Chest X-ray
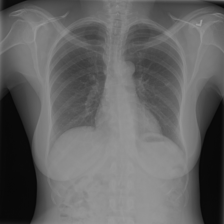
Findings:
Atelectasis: negative
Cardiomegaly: negative
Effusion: negative
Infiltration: negative
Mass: negative
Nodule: negative
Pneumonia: negative
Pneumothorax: negative
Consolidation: negative
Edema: negative
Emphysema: negative
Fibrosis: negative
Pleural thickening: negative
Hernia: negative